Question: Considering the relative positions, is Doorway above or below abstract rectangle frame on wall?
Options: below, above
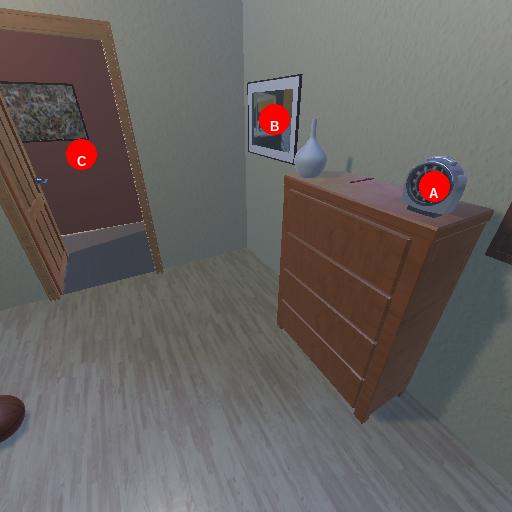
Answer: below